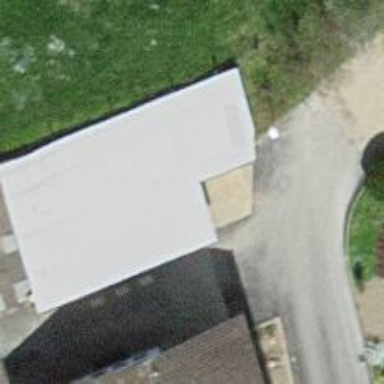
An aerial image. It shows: Farm auxiliary building.